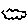
Label: cloud